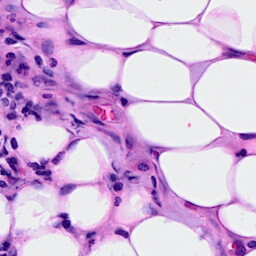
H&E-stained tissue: Breast